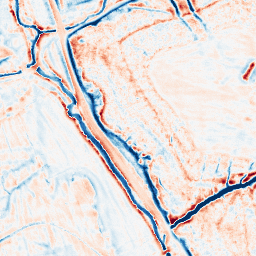
Category: edge_preserving
Decomposition family: bilateral
Decomposition parameters: d: 15
sigma_color: 25
sigma_space: 50
Upsampling method: lanczos
Upsampling parameters: scale: 8
Upsampling scale: 8